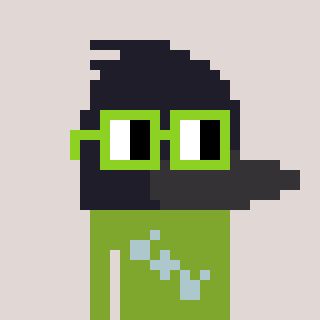
a pixel art character with square light green glasses, a raven-shaped head and a slimegreen-colored body on a warm background